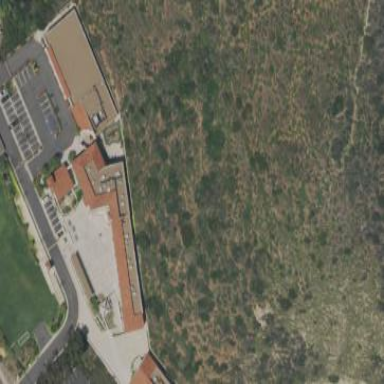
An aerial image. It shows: School.